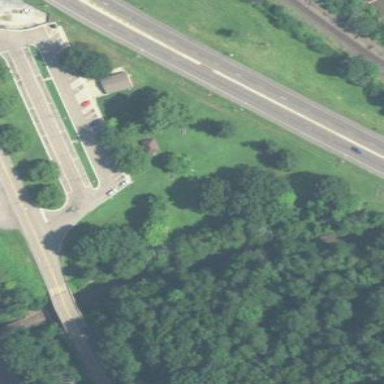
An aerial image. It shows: Rest area on the road.